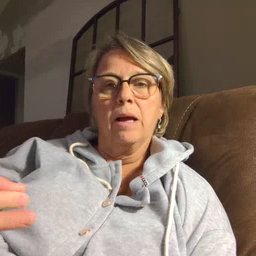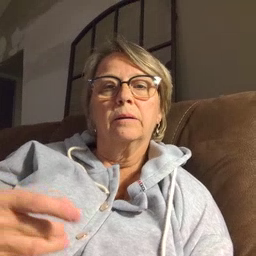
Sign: like